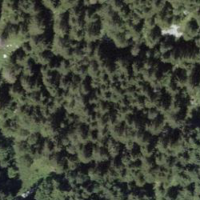
EUNIS habitat code: 43
Species observed at this site:
Nucifraga caryocatactes
Argynnis paphia